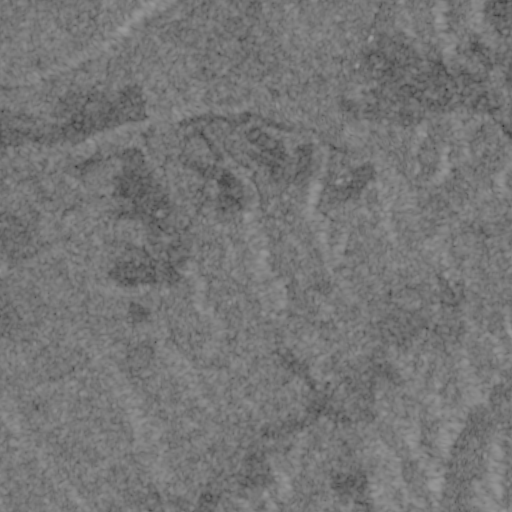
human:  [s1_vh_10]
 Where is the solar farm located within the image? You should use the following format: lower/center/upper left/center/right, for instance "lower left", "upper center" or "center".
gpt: The solar farm is located in the upper right of the image.
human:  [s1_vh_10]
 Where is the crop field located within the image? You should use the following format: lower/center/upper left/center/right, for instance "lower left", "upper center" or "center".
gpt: There is no crop field in the image.

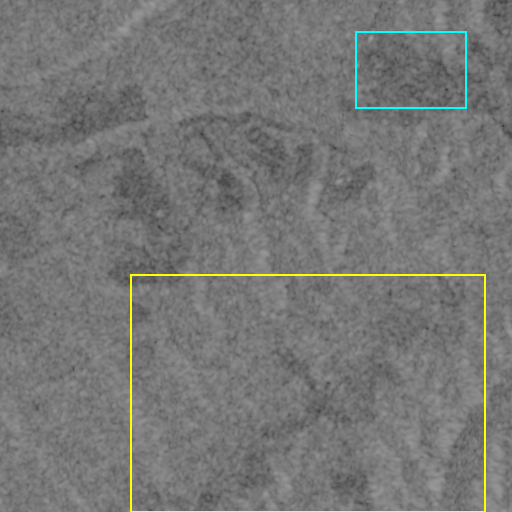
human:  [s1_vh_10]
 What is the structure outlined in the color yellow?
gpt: The structure outlined in yellow is a crop field.
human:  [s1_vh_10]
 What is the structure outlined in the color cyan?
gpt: The structure outlined in cyan is a solar farm.
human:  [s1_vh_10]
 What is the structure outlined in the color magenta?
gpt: There is no magenta outline.